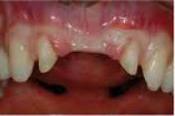
Condition: hypodontia